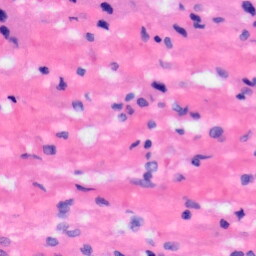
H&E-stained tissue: Liver